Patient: sex M, age 66
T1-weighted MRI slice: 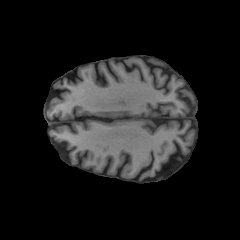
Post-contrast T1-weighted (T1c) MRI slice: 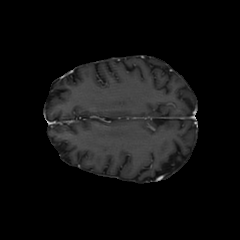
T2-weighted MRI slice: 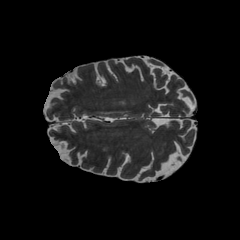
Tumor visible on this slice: no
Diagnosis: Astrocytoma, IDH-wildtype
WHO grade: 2